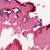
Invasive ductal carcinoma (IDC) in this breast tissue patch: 0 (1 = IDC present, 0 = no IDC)